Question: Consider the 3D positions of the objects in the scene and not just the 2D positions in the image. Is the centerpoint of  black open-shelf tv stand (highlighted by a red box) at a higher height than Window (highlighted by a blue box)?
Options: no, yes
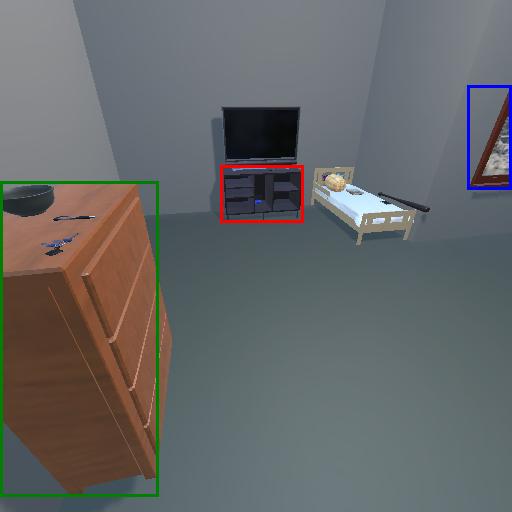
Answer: no